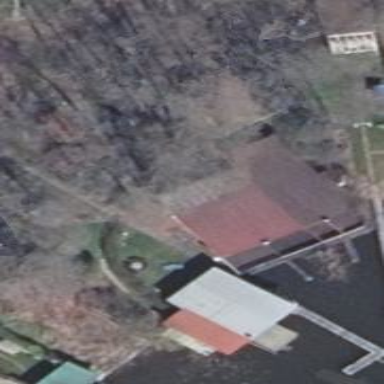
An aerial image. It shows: Boathouse.